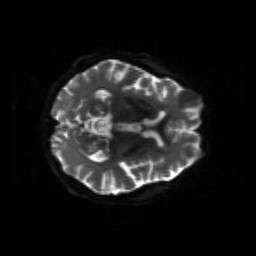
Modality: sbref
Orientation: axial
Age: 67
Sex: female
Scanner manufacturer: siemens
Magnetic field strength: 3 T
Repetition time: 4.71 s
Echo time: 0.0906 s